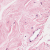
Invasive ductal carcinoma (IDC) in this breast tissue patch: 0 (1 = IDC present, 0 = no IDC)